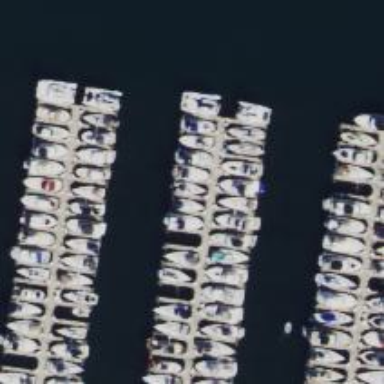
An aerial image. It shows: Dock located along the waterway.